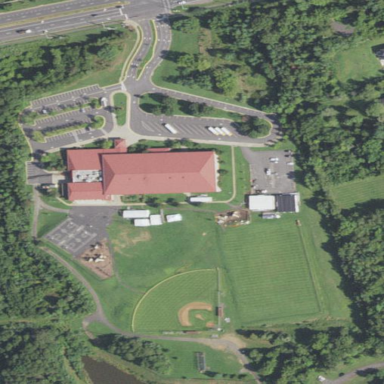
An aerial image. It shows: School.